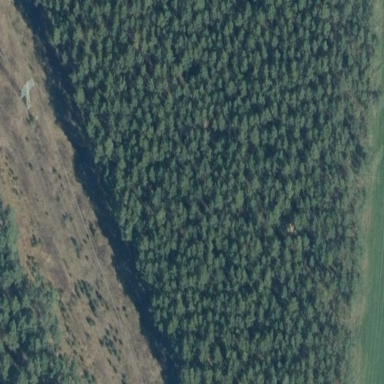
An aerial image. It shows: Forest area.